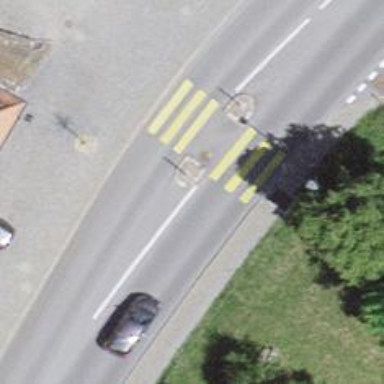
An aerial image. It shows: Zebra crossing on the road.